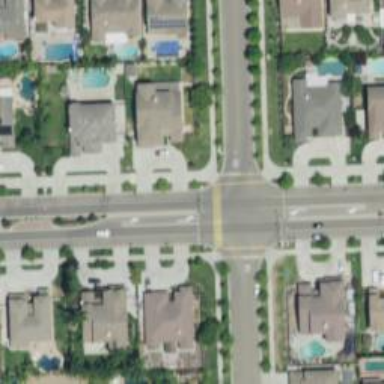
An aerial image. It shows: Uncontrolled road crossing with line markings.